Field crop: tomato
Growth stage: 1
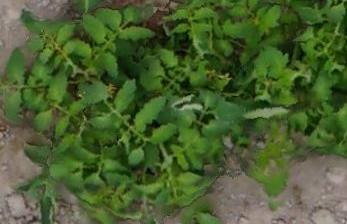
Species: tomato